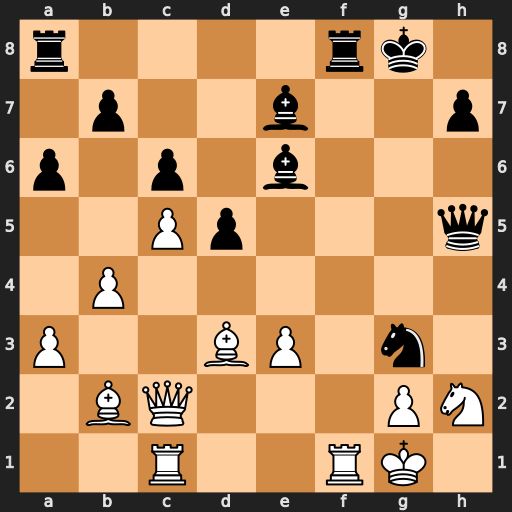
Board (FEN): r4rk1/1p2b2p/p1p1b3/2Pp3q/1P6/P2BP1n1/1BQ3PN/2R2RK1
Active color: w
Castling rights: -
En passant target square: -
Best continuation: Qc3 Rxf1+ Rxf1 d4 Qxd4 Qxh2+ Kxh2